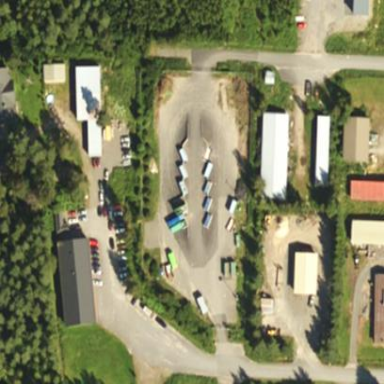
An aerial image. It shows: Recycling centre providing amenities for recycling.